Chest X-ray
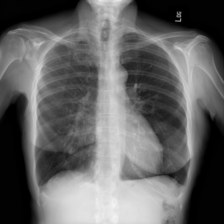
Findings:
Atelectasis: negative
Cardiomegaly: negative
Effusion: negative
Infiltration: negative
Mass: negative
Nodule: negative
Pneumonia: negative
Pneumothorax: negative
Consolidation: negative
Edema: negative
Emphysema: negative
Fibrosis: negative
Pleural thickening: negative
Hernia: negative